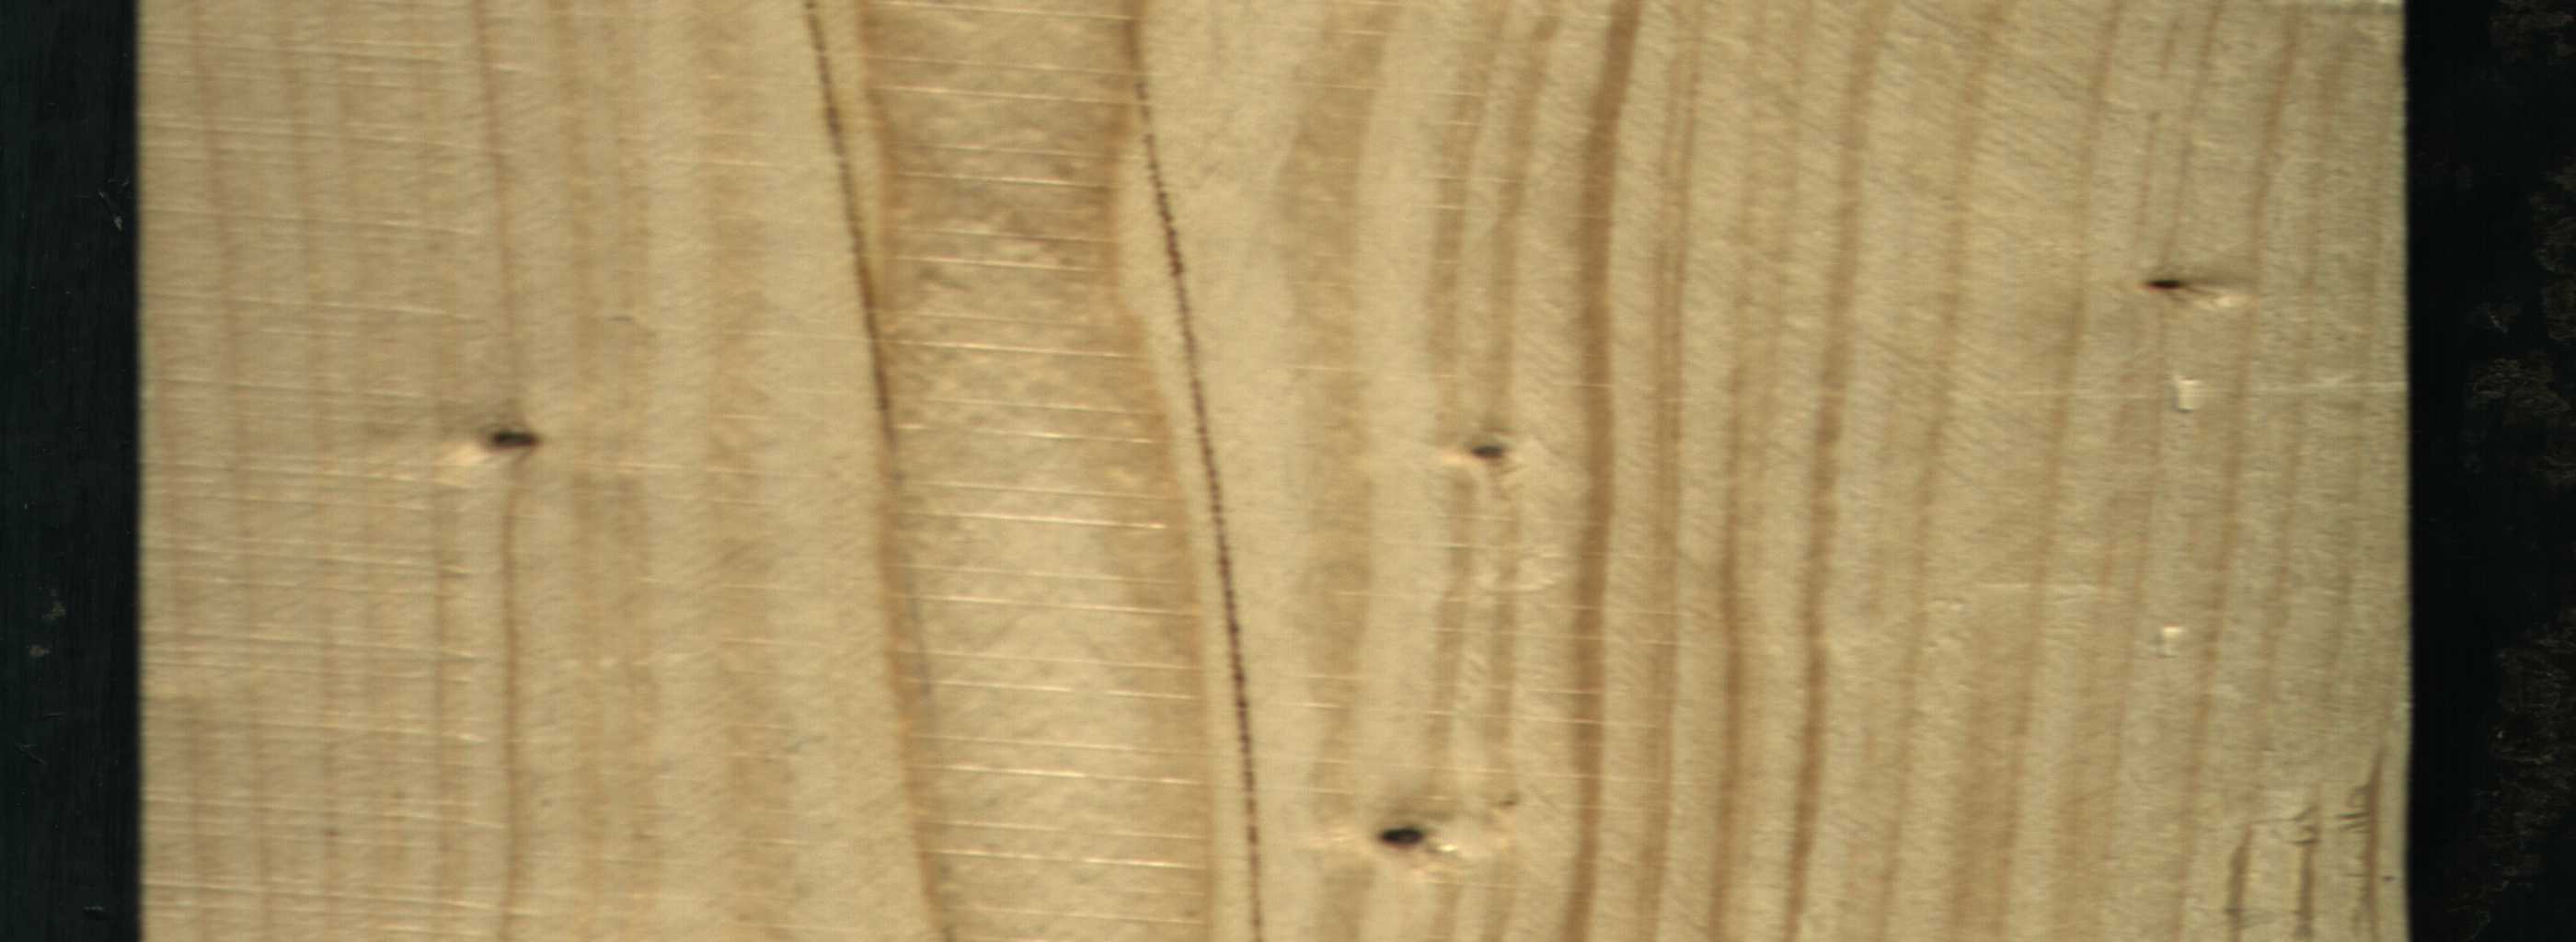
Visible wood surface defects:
resin
resin
Dead_Knot
Dead_Knot
Live_Knot
Live_Knot